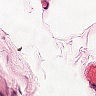
Metastatic tissue present: no